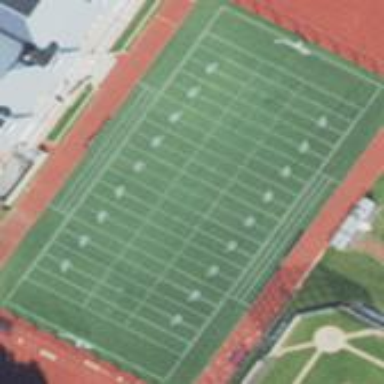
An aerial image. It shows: American football pitch for leisure and sport activities.